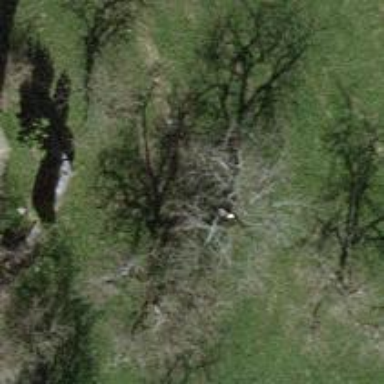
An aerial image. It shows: Single tag "natural: tree."